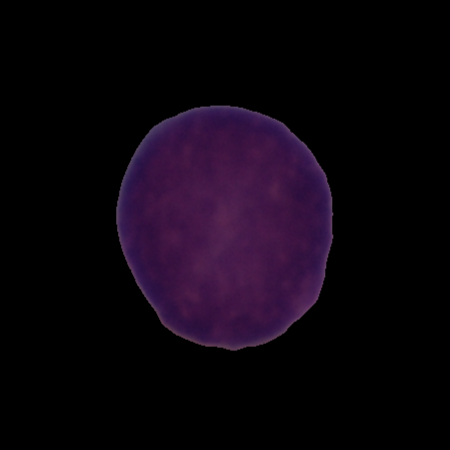
Label: healthy